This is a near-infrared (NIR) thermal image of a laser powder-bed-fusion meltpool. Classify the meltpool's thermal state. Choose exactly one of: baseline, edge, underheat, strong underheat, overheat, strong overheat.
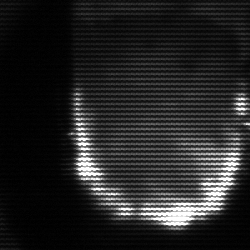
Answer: baseline